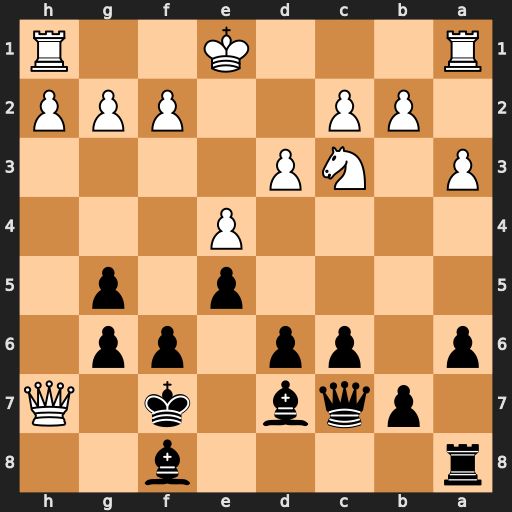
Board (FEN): r4b2/1pqb1k1Q/p1pp1pp1/4p1p1/4P3/P1NP4/1PP2PPP/R3K2R
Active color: b
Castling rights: KQ
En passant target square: -
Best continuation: Bg7 h4 Rh8 Qxh8 Bxh8